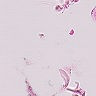
Metastatic tissue present: no